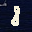
Label: 8